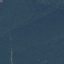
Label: Forest